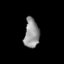
Tissue: lung
Cell type: Endothelial cells
Senescence score: 0.6398
Nuclear area (px): 425
Mean DAPI intensity: 147.494